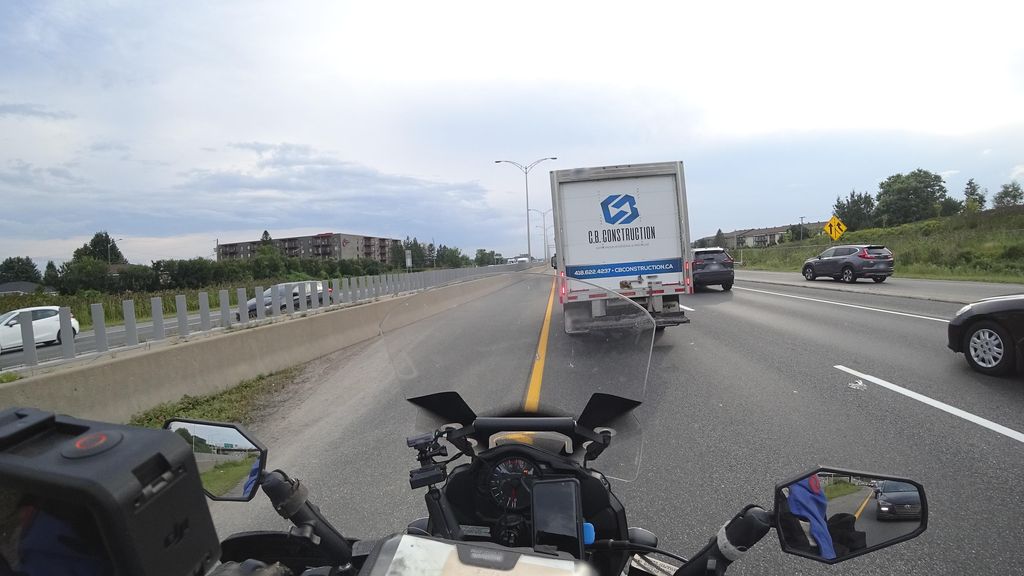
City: quebec_city